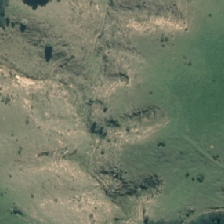
Land cover: low_producing_grassland